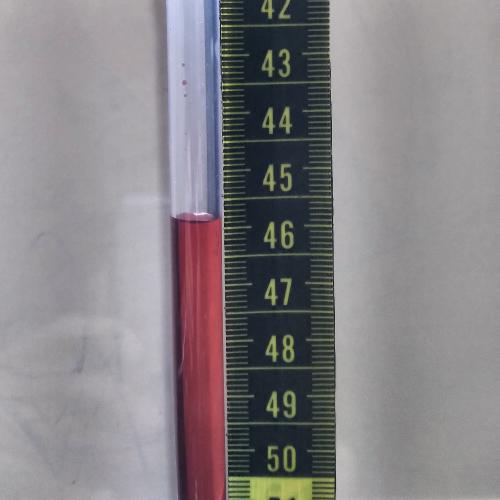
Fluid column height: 45.8 cm